Question: I started out with the UISplitViewController template in Xcode 4, and added a UIImageView that covers the whole detailViewController.
When i run the project the image and views render correctly. If i rotate the device it also renders correct, but if i hit the PopoverButton while in portrait and then rotate the device the image is rendered above the rootView..

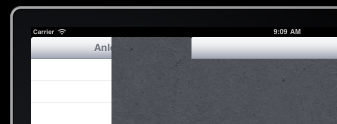
Answer: I've been trying to reproduce the bug you're experiencing, but without success. Could you provide information about how you add the image view and how you set its frame?
One possible solution that I can think of is setting:
'''
self.view.clipsToBounds = YES;
'''
in 'viewDidLoad' of the detail view controller.
It would however be great if you could provide some code, so that I can reproduce the bug and tell you what's wrong.